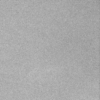
Label: dusty